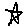
Label: star